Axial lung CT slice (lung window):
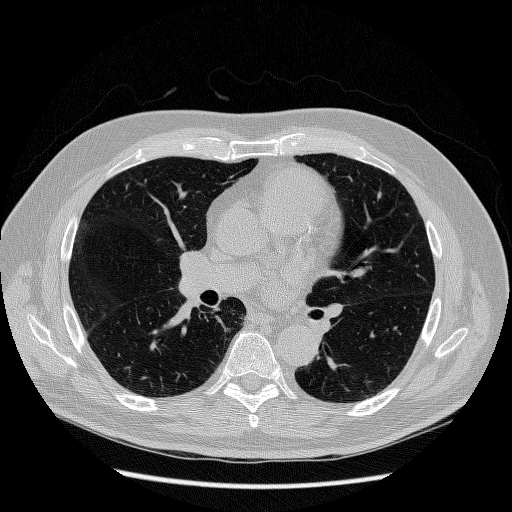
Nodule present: no